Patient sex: F
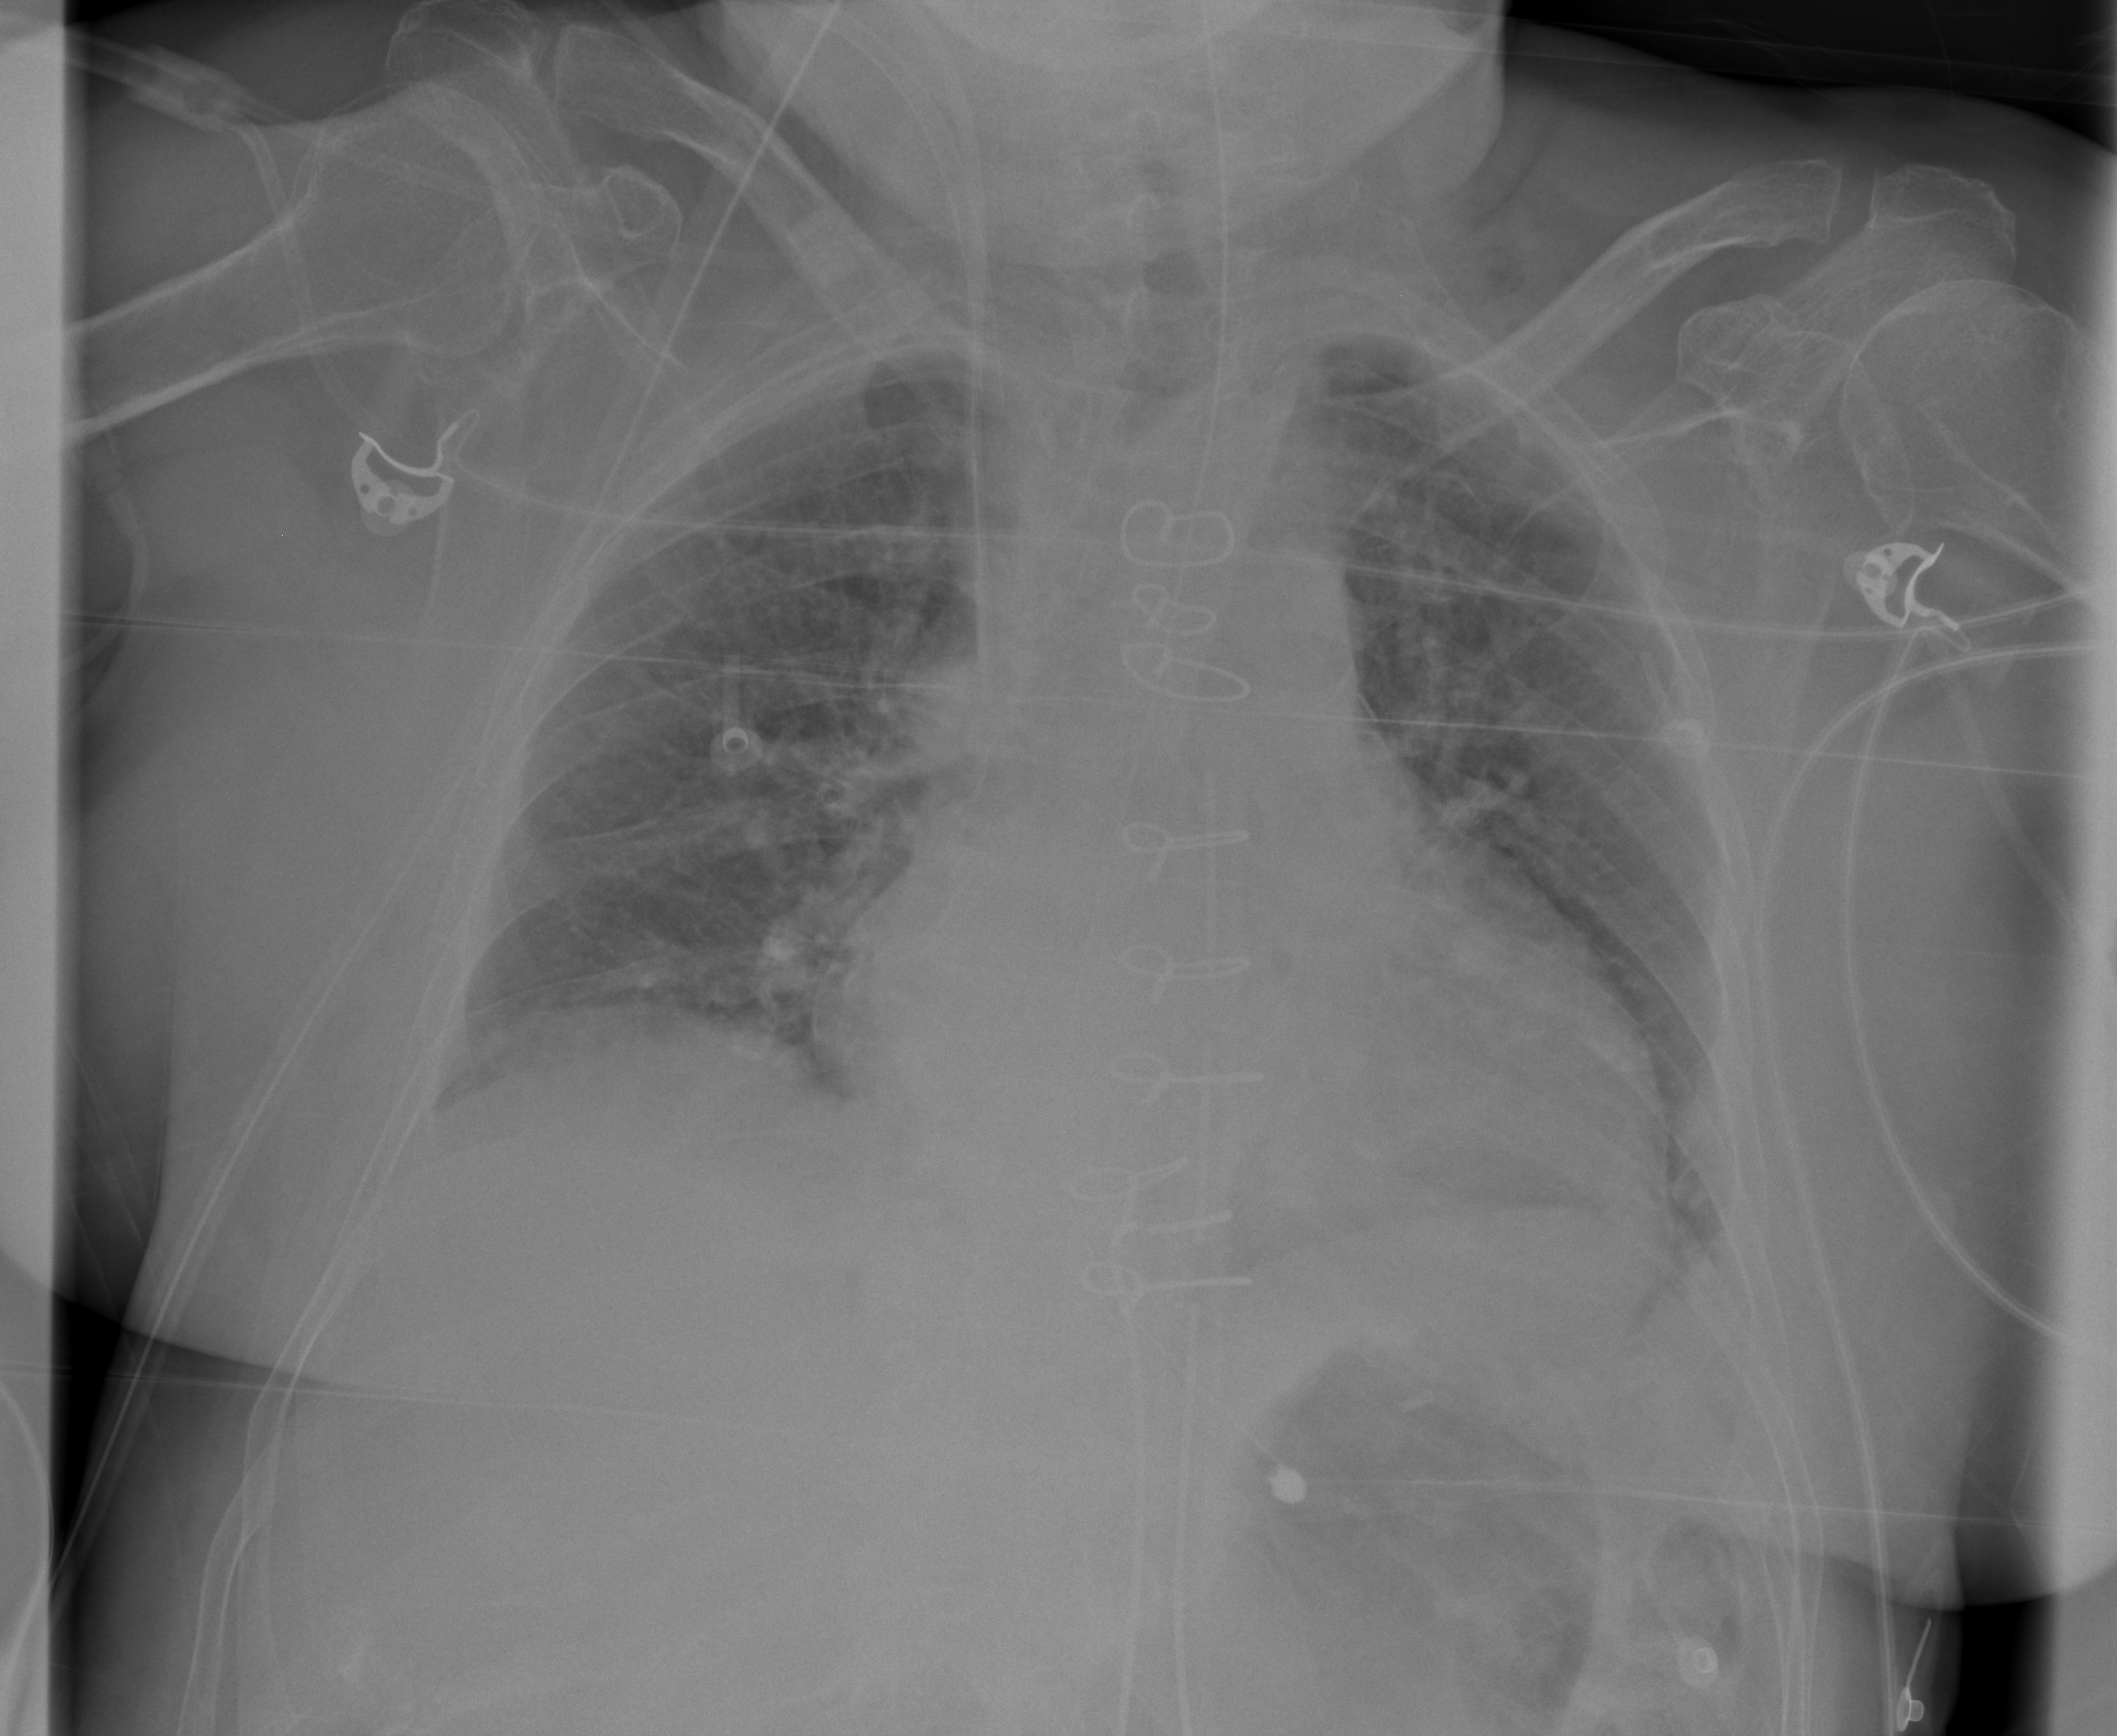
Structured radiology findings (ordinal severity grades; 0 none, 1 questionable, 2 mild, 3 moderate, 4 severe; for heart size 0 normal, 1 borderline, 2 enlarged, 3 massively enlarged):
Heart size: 0
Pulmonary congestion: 2
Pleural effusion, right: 0
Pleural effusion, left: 1
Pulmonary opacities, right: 0
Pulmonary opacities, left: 0
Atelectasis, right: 0
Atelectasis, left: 0